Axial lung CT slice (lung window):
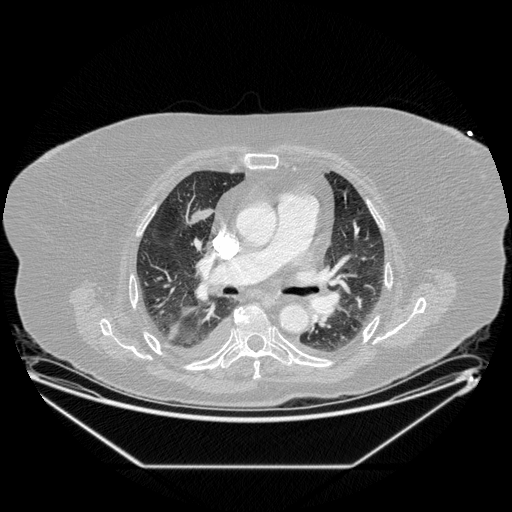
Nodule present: yes
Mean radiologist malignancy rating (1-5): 4.333